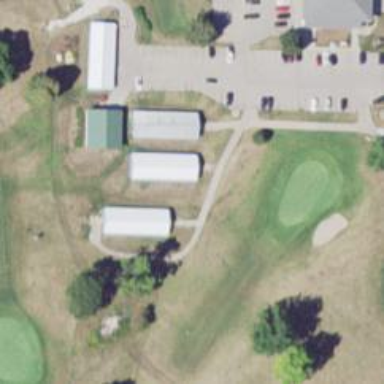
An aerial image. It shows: Path for both road and golf.